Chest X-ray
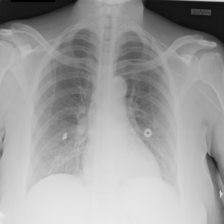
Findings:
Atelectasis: negative
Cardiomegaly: negative
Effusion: negative
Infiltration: negative
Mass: negative
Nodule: negative
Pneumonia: negative
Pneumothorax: negative
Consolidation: negative
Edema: negative
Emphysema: negative
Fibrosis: negative
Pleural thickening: negative
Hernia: negative